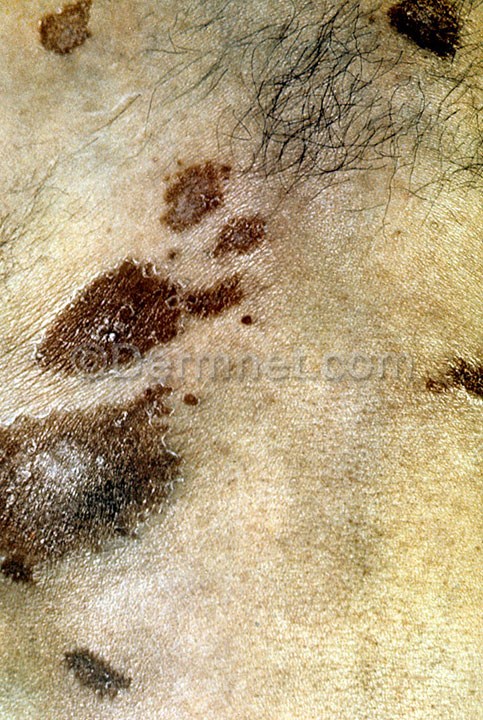
Disease: Systemic Disease